Question: I get the following errors in 'DDMS'. But how can I trace this to the line that throws this exception? What do you think could be the cause of the following error?

Is checking the 'DDMS' the best way to debug an android application? I am using titanium.
Thank you,
Ryan
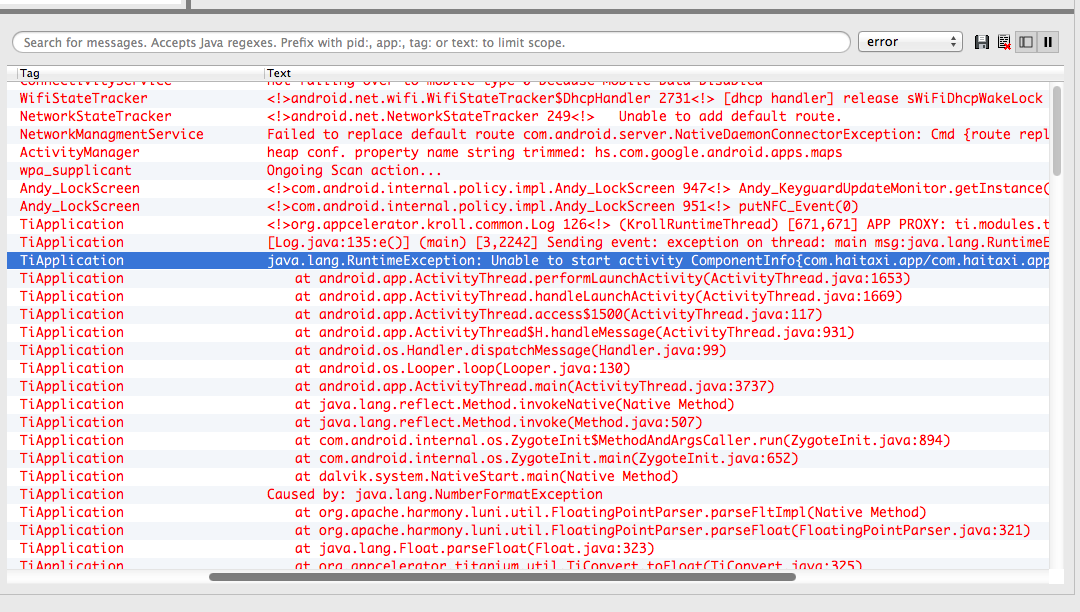
Answer: Your application attempt to convert a string to one of the numeric types, but that string does not have the appropriate format.